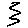
Label: zigzag